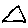
Label: triangle